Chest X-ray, AP view. Patient: 57 years old, sex F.
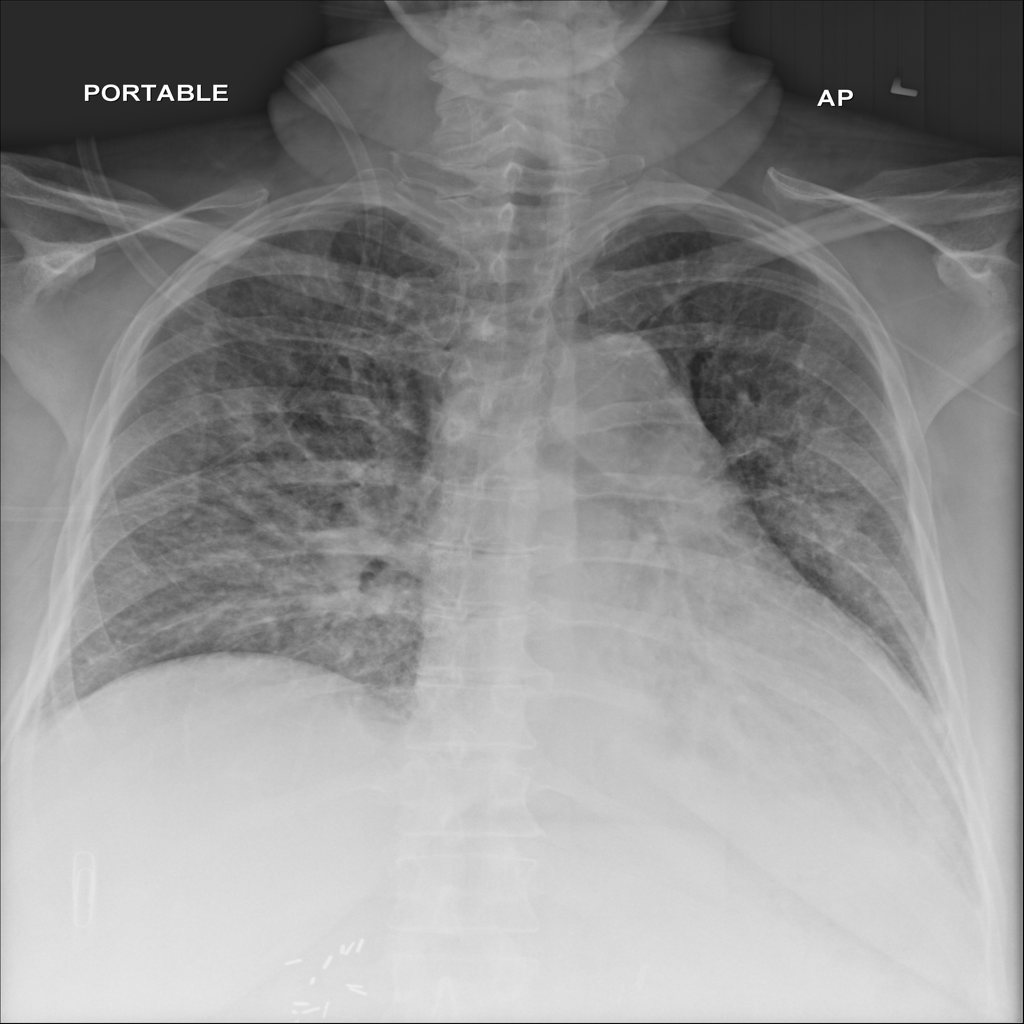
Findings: Consolidation, Infiltration